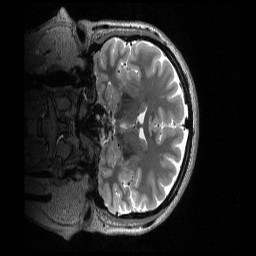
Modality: T2w
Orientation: coronal
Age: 32
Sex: female
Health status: ill
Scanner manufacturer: siemens
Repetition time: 3.2 s